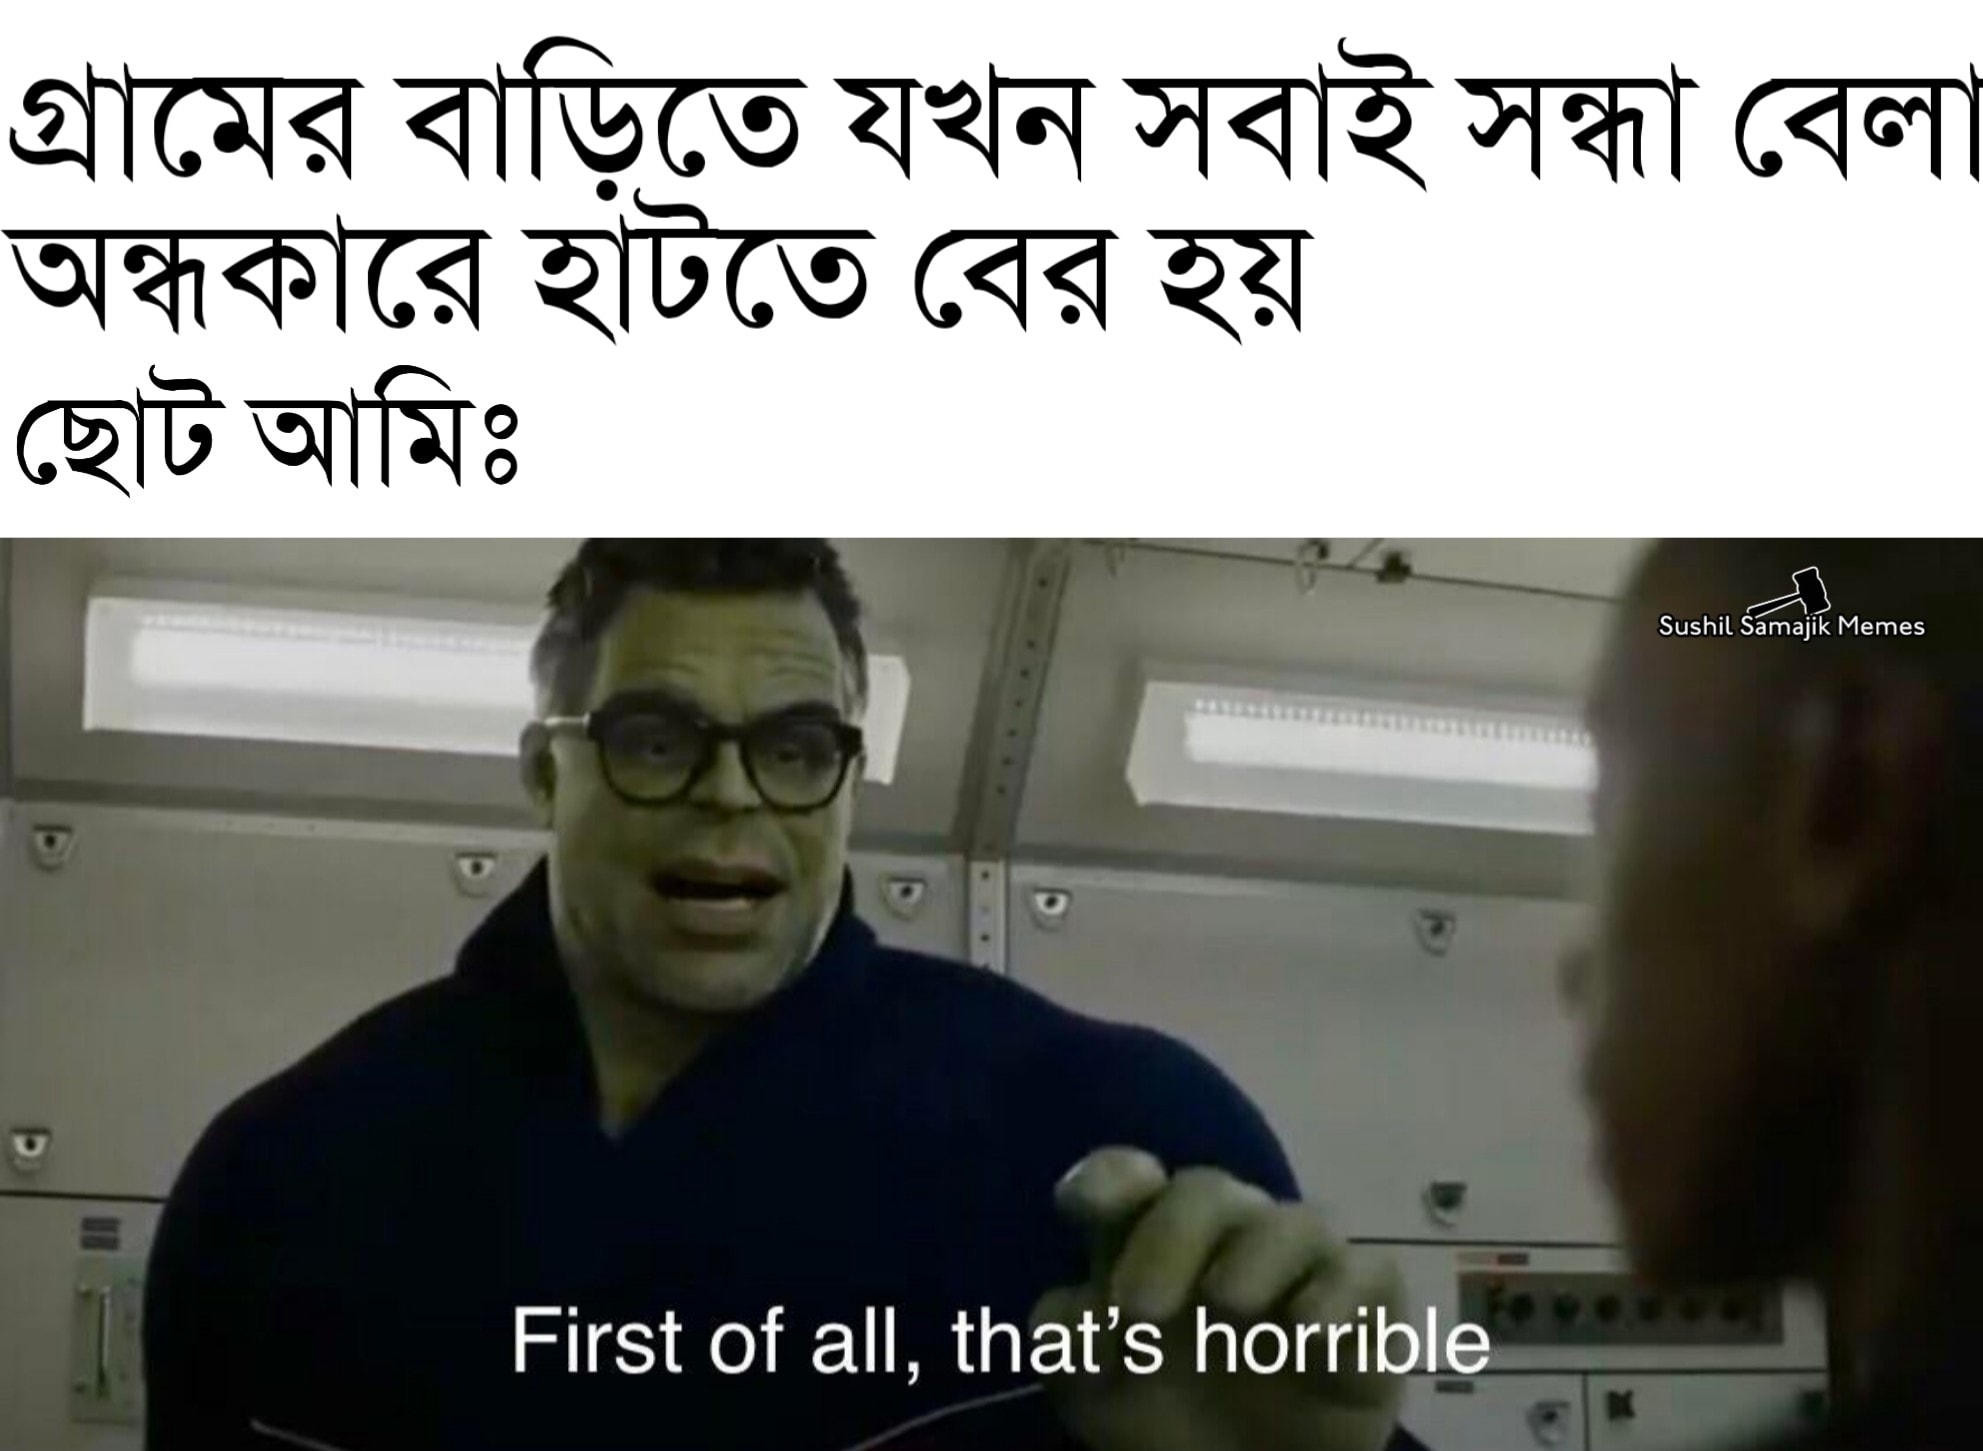
Caption: গ্রামের বাড়িতে যখন সবাই সন্ধ্যা বেলা অন্ধকারে হাটতে বের হয়     ছোট আমিঃ   First of all , that's horrible
Label: non-hate